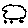
Label: cloud